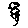
Label: zigzag